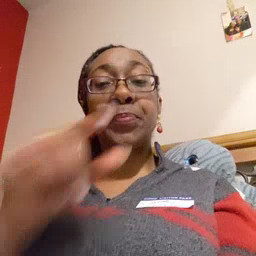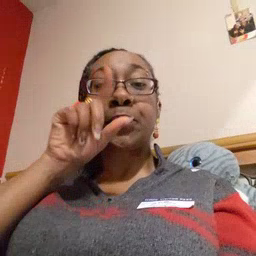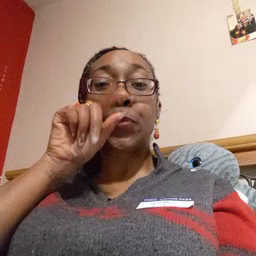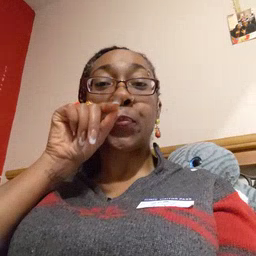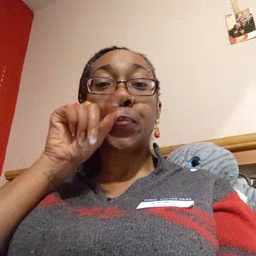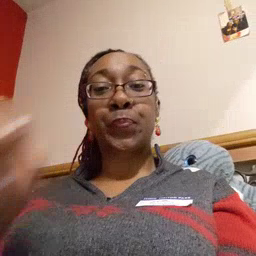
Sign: bird